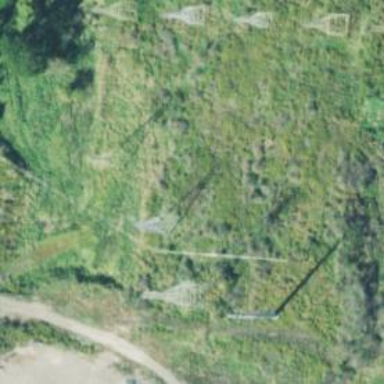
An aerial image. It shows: Lattice structure tower used for power distribution.